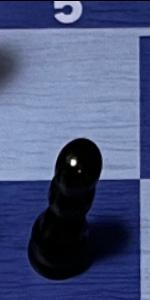
Label: Pawn_Black